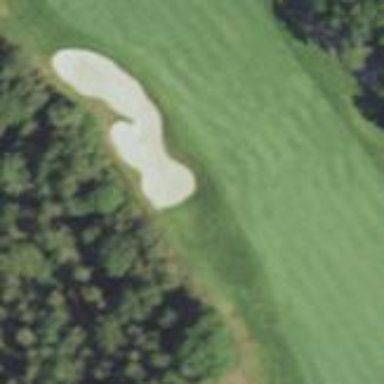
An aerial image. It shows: Grassy area designated as golf fairway.